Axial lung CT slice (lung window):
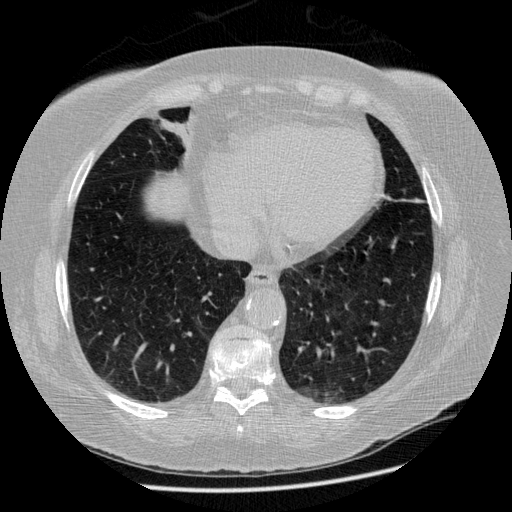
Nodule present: no